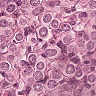
Metastatic tissue present: yes